Question: I am working with simple List view using this code,
'''
public class RadioDemoActivity extends Activity {
ArrayList<String> list = new ArrayList<String>();
MyListAdapter mla;
ListView lv;
int position = -1;
@Override
public void onCreate(Bundle savedInstanceState) {
super.onCreate(savedInstanceState);
setContentView(R.layout.main);
lv = (ListView) findViewById(R.id.listView1);
list.add("one");
list.add("two");
list.add("three");
list.add("four");
list.add("five");
list.add("six");
list.add("seven");
list.add("eight");
list.add("nine");
list.add("ten");
list.add("eleven");
list.add("twelve");
list.add("thirteen");
list.add("fourteen");
list.add("fifteen");
list.add("sixteen");
list.add("seventeen");
list.add("eightteen");
list.add("nineteen");
list.add("twenty");
mla = new MyListAdapter(this);
lv.setAdapter(mla);
}
public class MyListAdapter extends BaseAdapter {
private LayoutInflater mInflater;
public MyListAdapter(Context context) {
mInflater = LayoutInflater.from(context);
}
public int getCount() {
return list.size();
}
public Object getItem(int position) {
return position;
}
public long getItemId(int position) {
return position;
}
@Override
public View getView(int position, View convertView, ViewGroup parent) {
if (convertView == null) {
convertView = mInflater.inflate(R.layout.cust_list, null);
TextView tv = (TextView)convertView.findViewById(R.id.txt_title);
ImageView iv = (ImageView)convertView.findViewById(R.id.imageView1);
tv.setText(list.get(position));
Log.v("log_tag","position In"+list.get(position));
}
return convertView;
}
}
}
'''
but result is like in Image
after eleven its showing me one,one, two.
please help me

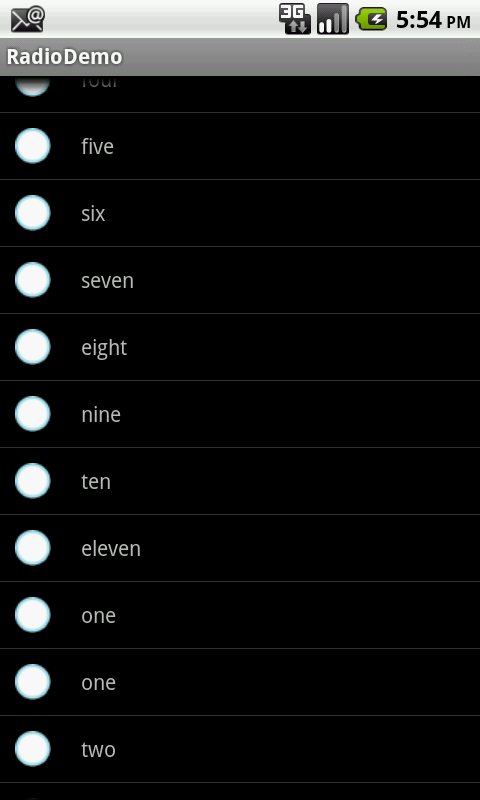
Answer: I changed my getView() like this and problem solved.
'''
public View getView(int position, View convertView, ViewGroup parent) {
convertView = mInflater.inflate(R.layout.cust_list, null);
TextView tv = (TextView) convertView.findViewById(R.id.txt_title);
ImageView iv = (ImageView) convertView.findViewById(R.id.imageView1);
tv.setText(list.get(position));
tv.setTag(list.get(position));
if (RadioDemoActivity.this.position==position)
iv.setImageResource(R.drawable.greenround);
return convertView;
}
'''